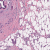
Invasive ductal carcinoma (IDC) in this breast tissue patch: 1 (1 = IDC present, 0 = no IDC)